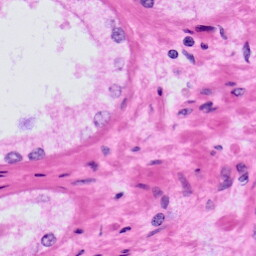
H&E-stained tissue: Prostate